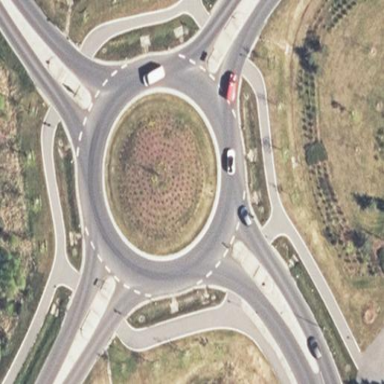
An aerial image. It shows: Primary highway with asphalt surface leading to roundabout.